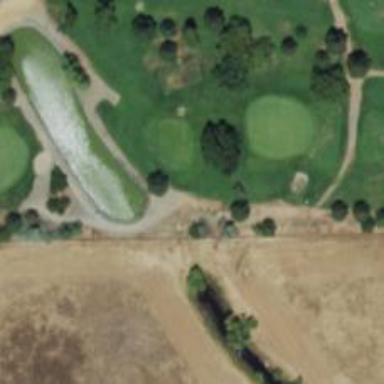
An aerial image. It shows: Golf tee.